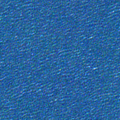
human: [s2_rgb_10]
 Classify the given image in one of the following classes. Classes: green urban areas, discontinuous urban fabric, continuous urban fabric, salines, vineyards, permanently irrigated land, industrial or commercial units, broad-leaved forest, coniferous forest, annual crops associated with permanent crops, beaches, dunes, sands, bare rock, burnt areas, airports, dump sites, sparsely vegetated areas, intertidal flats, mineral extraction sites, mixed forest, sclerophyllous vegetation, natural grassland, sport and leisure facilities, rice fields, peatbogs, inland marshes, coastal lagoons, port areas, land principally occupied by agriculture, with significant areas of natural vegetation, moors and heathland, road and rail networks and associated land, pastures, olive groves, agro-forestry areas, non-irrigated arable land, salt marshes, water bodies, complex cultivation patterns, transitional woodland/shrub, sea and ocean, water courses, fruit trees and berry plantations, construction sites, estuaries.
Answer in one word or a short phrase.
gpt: sea and ocean